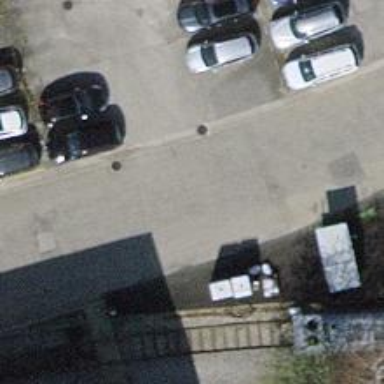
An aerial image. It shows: Road serving as parking aisle.